Here is the envelope spectrum of one vibration snapshot from a rolling-element bearing, with each characteristic fault-frequency family marked on the frequency axis. Diagnose the bearing from this image, choosing from: normal, inner_race, outer_race, ball.
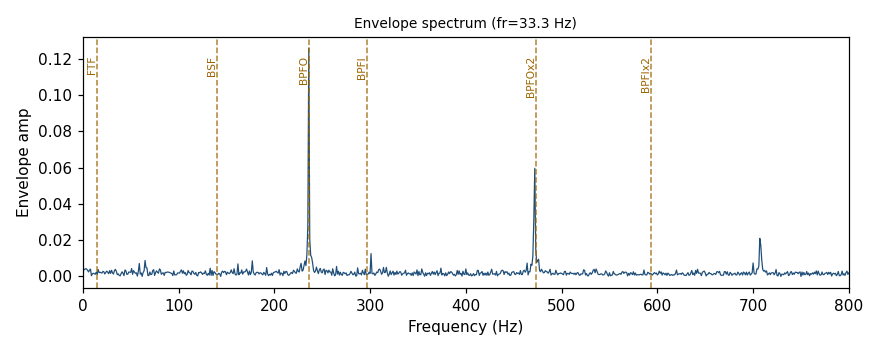
Answer: outer_race